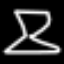
Label: hourglass